Field crop: maize
Growth stage: 2
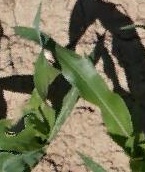
Species: maize